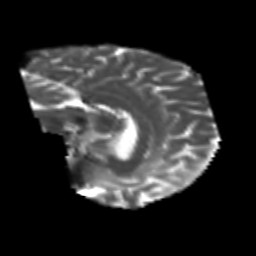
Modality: T2w
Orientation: sagittal
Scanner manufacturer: siemens
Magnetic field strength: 3 T
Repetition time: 6.8 s
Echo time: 0.093 s